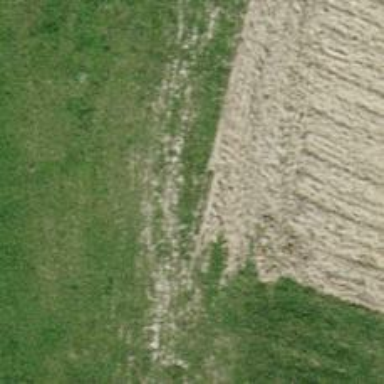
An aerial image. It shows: Grassy track with grade3 tracktype.